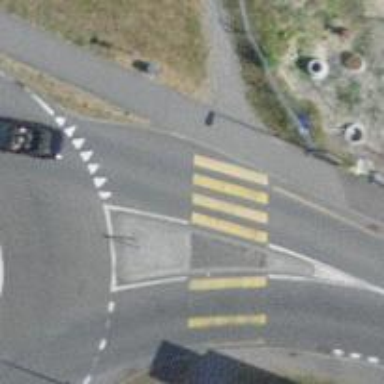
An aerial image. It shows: Kerb serving as barrier.